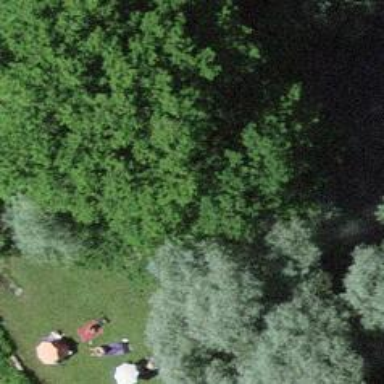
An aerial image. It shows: Picnic table located in leisure land area.